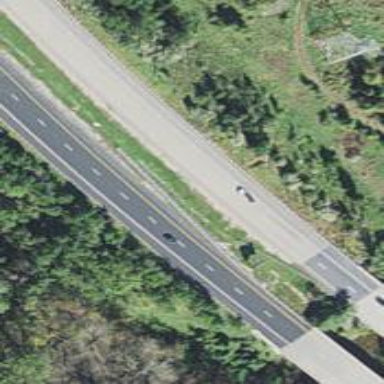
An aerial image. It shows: Asphalt motorway.